Question: I have a StringBuilder object and wanted to used its Append() method to add this whole string to it:

so I used "@" and copy pasted that whole string like this, but it gives a lot of errors such as "; expected ", "Invalid Expression '<'" , etc
'''
myString.Append(@"COPY-PASTED-THAT_WHOLE-STRING");
'''
What is the correct way of adding this string to my string builder object?
Thank you.
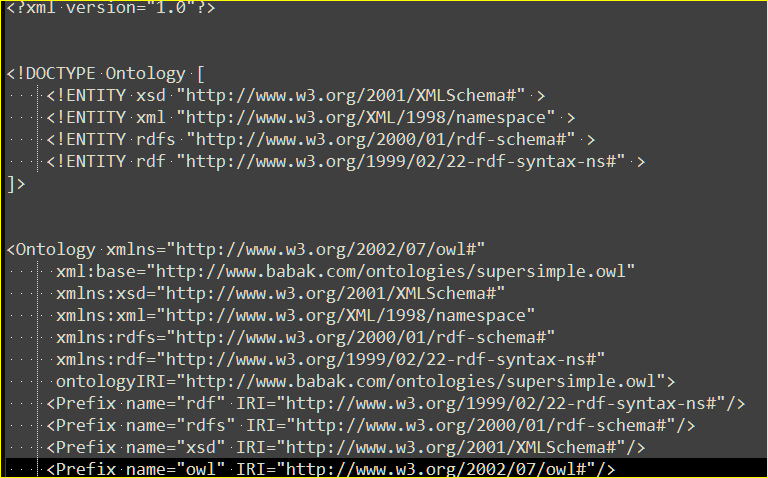
Answer: Double-quotes ('"') inside the string you want to paste need to be escaped by being replaced with two consecutive double-quotes, as in '""'. Here's a trick to use:
- - '"''""'- - '@"..."'
From <URL>:
> In a verbatim string literal, the characters between the delimiters
are interpreted verbatim, the only exception being a
.